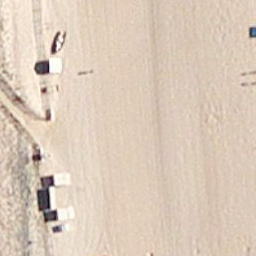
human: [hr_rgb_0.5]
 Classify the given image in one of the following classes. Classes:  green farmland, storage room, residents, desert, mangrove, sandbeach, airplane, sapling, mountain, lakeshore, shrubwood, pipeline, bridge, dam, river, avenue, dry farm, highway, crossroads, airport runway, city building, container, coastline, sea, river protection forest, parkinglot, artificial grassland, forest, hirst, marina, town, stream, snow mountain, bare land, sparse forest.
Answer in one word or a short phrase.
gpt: sandbeach